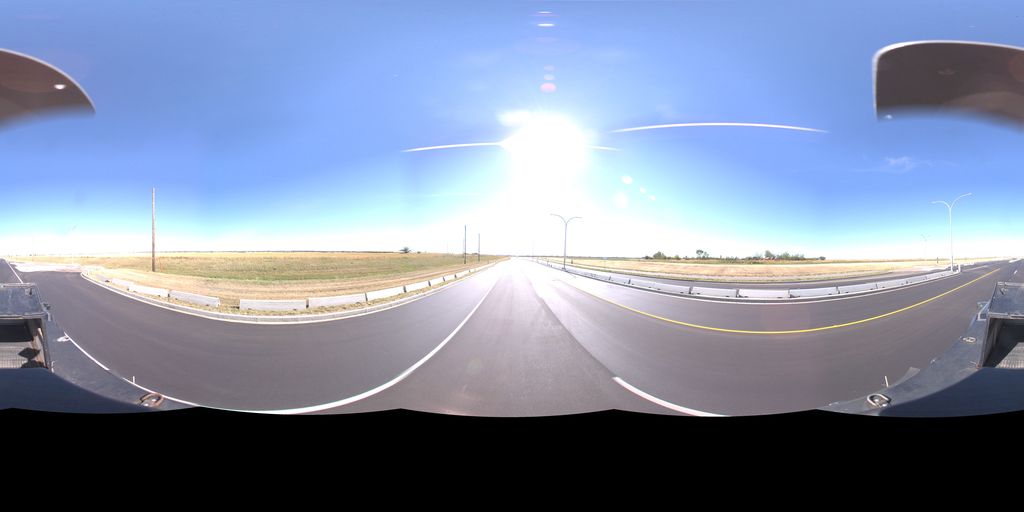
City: saskatoon